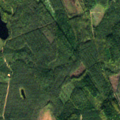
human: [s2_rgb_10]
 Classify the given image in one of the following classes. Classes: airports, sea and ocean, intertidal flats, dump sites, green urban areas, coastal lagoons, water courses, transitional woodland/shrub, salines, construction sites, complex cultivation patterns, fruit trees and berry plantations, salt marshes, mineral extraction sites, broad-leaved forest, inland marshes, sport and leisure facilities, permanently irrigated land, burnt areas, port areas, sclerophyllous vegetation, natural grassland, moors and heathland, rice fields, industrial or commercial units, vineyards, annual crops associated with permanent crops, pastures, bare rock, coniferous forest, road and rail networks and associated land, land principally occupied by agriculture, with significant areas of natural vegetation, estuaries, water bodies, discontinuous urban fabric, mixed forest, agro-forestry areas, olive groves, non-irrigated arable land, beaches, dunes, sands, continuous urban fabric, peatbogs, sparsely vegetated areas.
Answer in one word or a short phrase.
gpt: coniferous forest, water bodies